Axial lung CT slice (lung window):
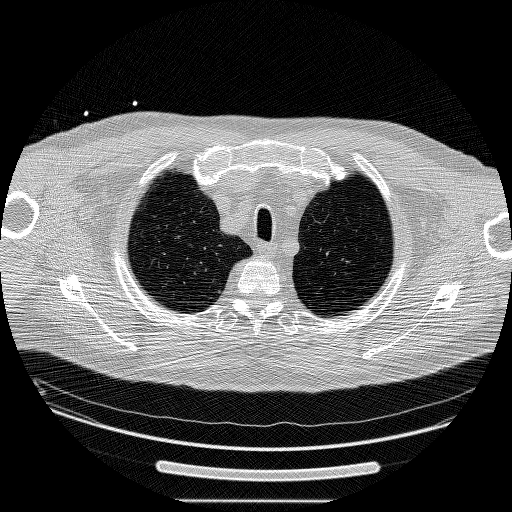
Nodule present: no